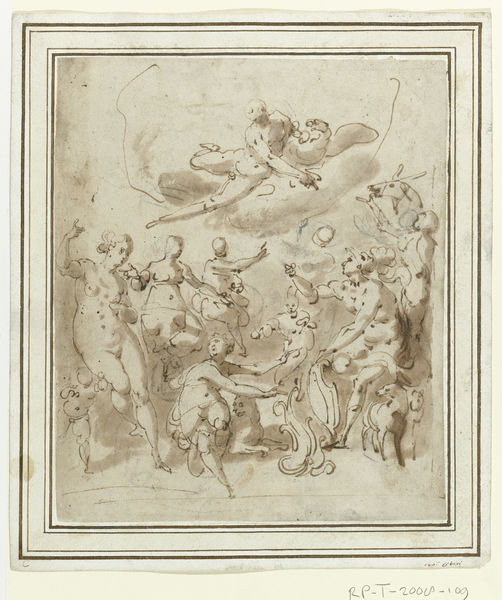
Titel: Allegorie op de moed
Künstler: Jacopo Zucchi
Standort: Amsterdam
Institution: Rijksmuseum
Schlagwörter: akt, himmel, mann, nackt, rubens, frauen, frau, skizze, zeichnung, hund, wolke, bibel, rahmen, pferd, engel, schrift, papier, abstrakt, grafik, sigantur, sepia, dick, tusche, entwurf, dynamisch, drache, frauenkörper, saat, sähen, bleibstift